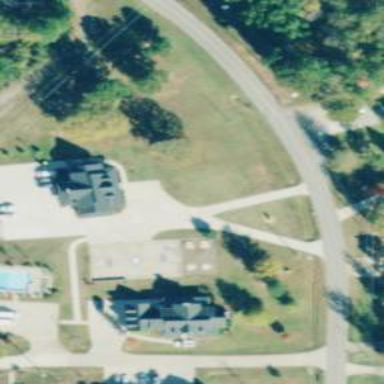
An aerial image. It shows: Driveway.